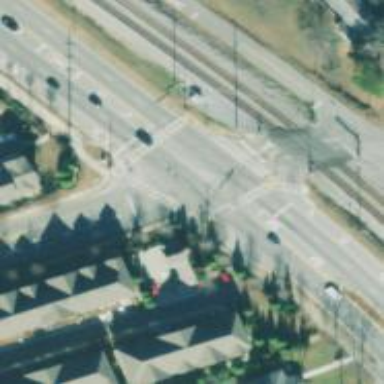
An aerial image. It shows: Footway with asphalt surface and paired line markings at the crossing.